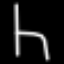
Label: chair